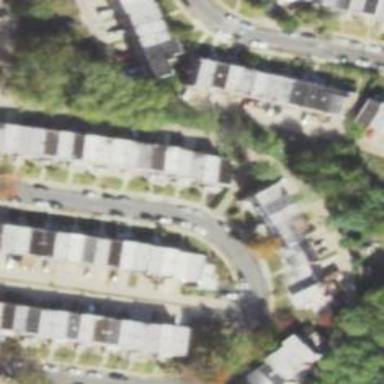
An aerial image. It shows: Alleyway designated as service road.